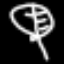
Label: leaf